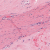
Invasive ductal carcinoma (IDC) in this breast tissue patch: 0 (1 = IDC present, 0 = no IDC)